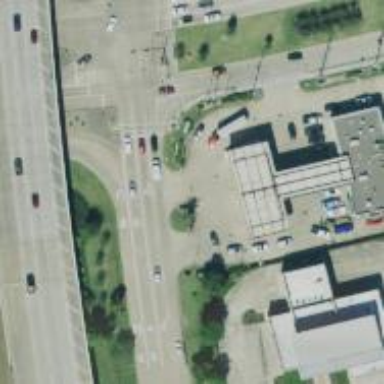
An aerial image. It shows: Secondary road with frontage road.